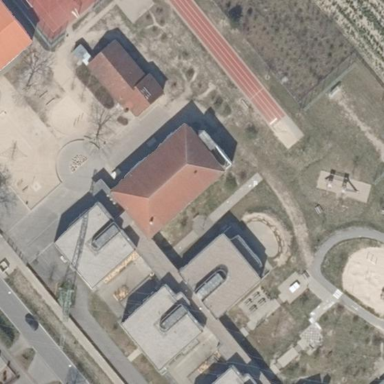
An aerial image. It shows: School.